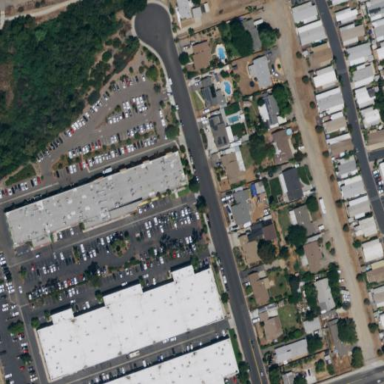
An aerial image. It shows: Commercial area.